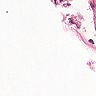
Metastatic tissue present: no